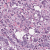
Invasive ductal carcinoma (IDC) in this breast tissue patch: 1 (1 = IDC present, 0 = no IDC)